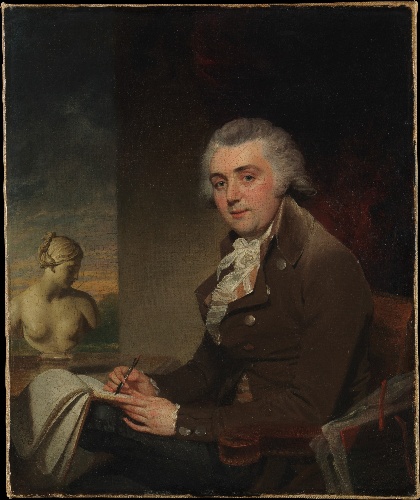
Title: Edward Miles (1752–1828)
Artist: Sir William Beechey
Artist bio: British, Burford, Oxfordshire 1753–1839 Hampstead
Object type: Painting
Classification: Paintings
Medium: Oil on canvas
Dimensions: 11 7/8 x 9 7/8 in. (30.2 x 25.1 cm)
Department: European Paintings
Credit line: Gift of Heathcote Art Foundation, 1986
Accession year: 1986
Repository: Metropolitan Museum of Art, New York, NY
Tags: Men|Portraits|Writing